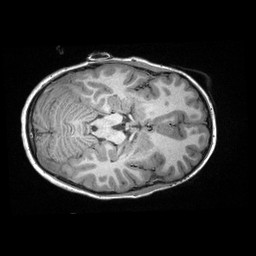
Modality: T1w
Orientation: axial
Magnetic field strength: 3 T